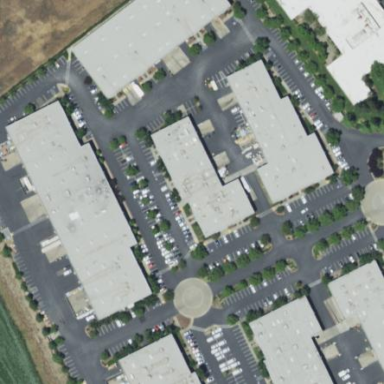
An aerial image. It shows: Industrial building.